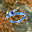
Label: 5